高二 · 解析几何
与图中曲线(部分)对应的函数解析式是

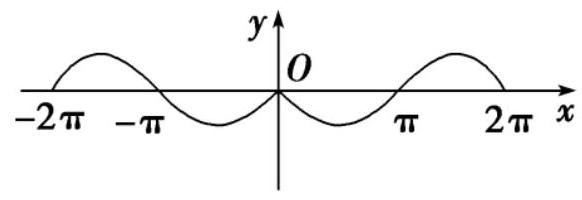
A. $y=|\sin x|$
B. $y=\sin |x|$
C. $y=-\sin |x|$
D. $y=-|\sin x|$
答案: C
解析: 注意图象所对的函数值的正负，可排除选项 A，D.当 $x \in(0 ， \pi)$ 时， $\sin |x|>0$ ，而图中显然小于零，因此排除选项 B.故选 C.